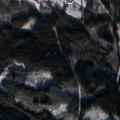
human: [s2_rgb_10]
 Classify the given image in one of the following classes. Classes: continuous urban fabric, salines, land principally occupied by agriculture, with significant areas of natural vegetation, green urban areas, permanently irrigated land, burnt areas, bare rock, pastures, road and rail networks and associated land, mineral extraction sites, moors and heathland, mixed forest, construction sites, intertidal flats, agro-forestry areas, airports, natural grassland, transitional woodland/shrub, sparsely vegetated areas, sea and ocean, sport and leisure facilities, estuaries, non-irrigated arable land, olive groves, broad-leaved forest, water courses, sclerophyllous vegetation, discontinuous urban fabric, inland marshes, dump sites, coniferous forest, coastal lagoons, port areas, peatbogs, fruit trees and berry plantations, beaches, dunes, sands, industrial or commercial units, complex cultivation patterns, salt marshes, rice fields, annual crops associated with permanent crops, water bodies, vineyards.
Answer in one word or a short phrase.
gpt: land principally occupied by agriculture, with significant areas of natural vegetation, coniferous forest, mixed forest, transitional woodland/shrub